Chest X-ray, PA view. Patient: 64 years old, sex F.
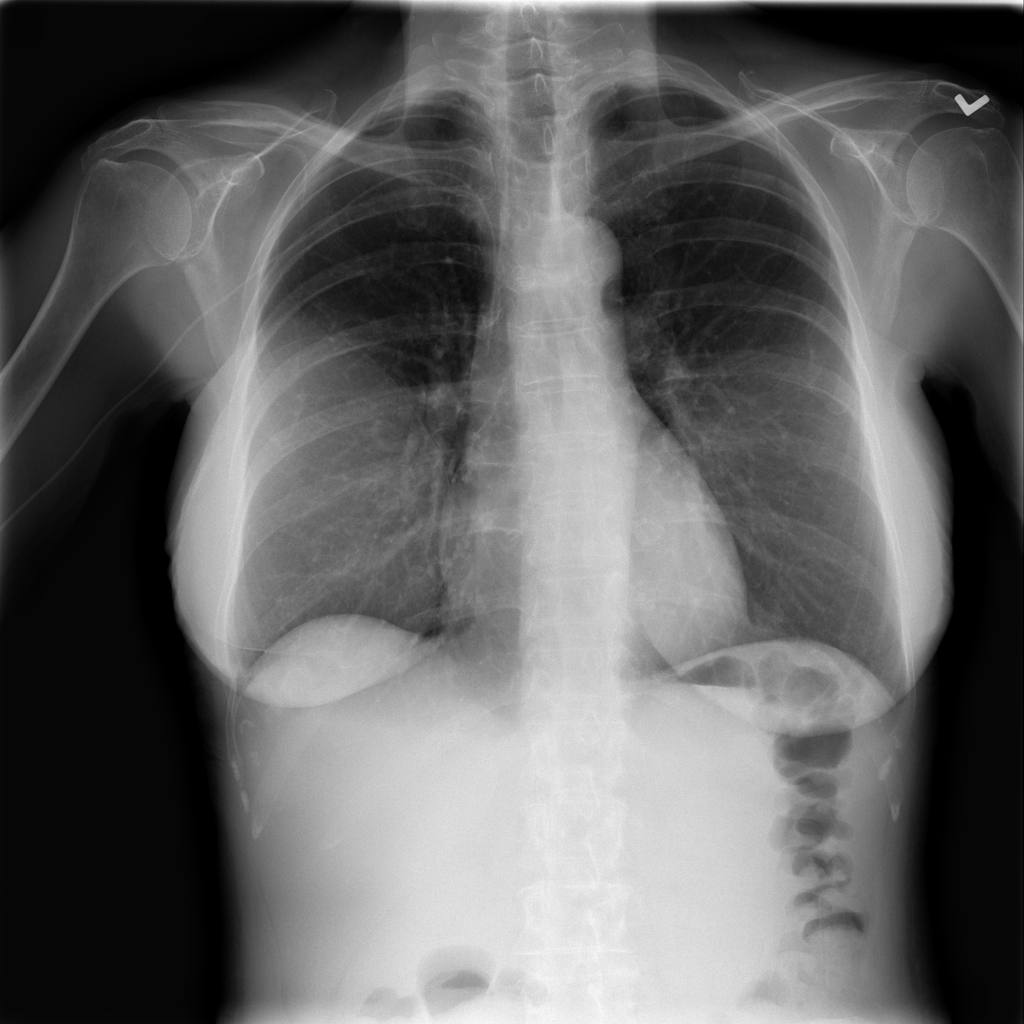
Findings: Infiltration